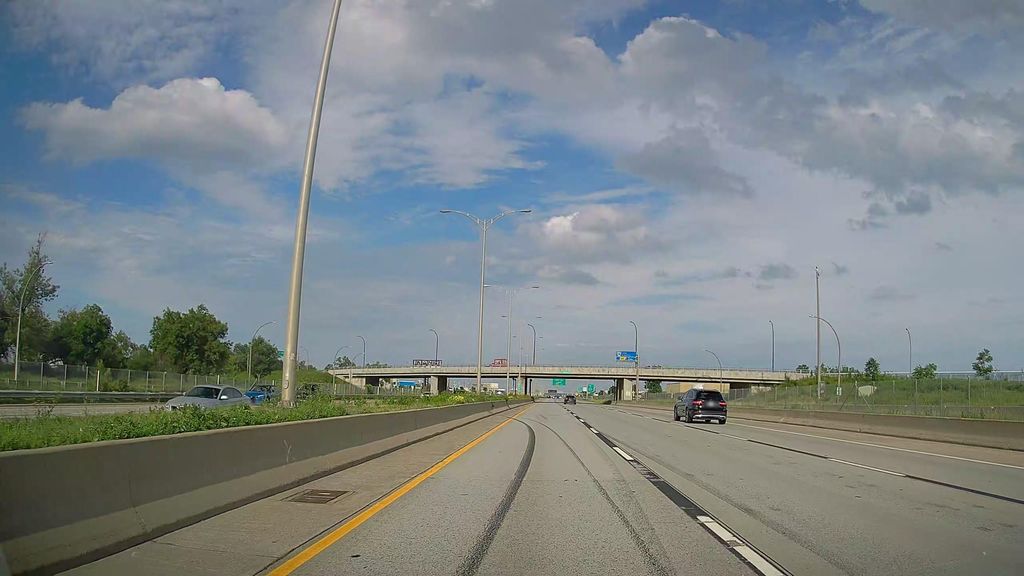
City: montreal